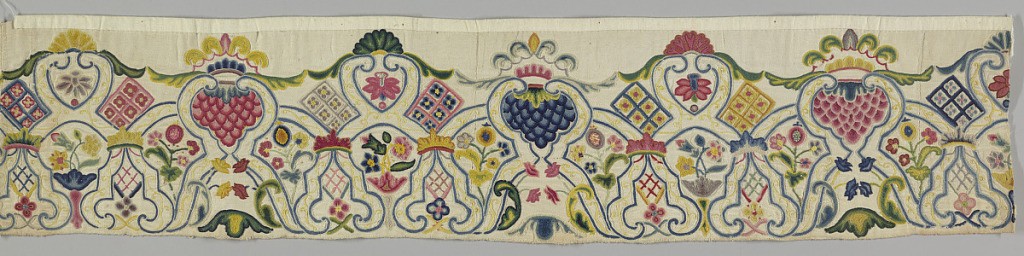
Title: Textile
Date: early 18th century
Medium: wool on cotton Technique: crewel embroidery on twill weave
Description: Border from the bottom of a skirt, of heavy twill weave cotton, embroidered in polychrome wool. A formal arrangement of stylized enframements, with foliage flower clusters, and lattice-like forms between. Worked in chain stitch, knots etc. Skilful shading of blues, reds and greens in larger areas. Material is 17 1/2 " wide and three selvages present, on reverse; band is 1m long and 22cm top to bottom.